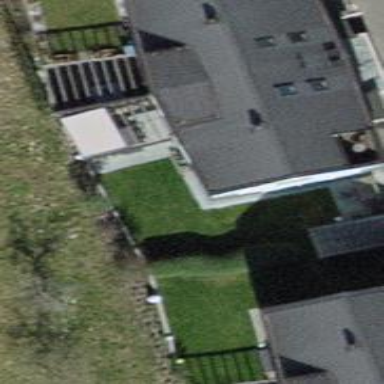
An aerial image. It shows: Terrace building with gabled roof.